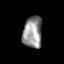
Tissue: prostate
Cell type: T cells
Senescence score: 0.7236
Nuclear area (px): 602
Mean DAPI intensity: 146.008